Interaction volume radius: 5 \u00c5
Interaction volume height: 15 \u00c5
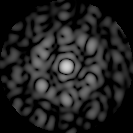
Disorder parameter: 0.6671